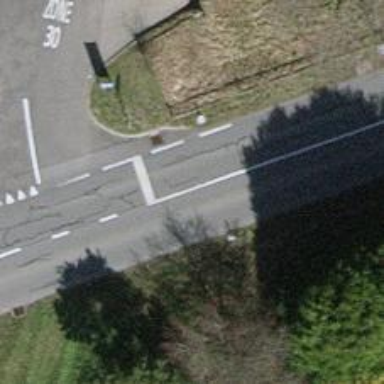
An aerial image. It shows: Road with traffic signals.